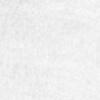
Label: no_change